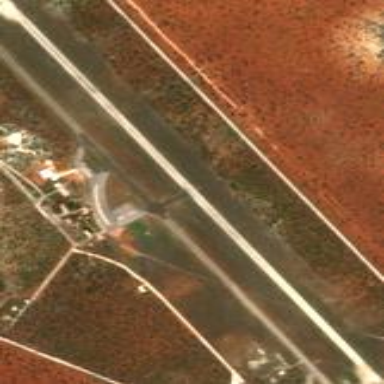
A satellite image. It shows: Runway in airport area.